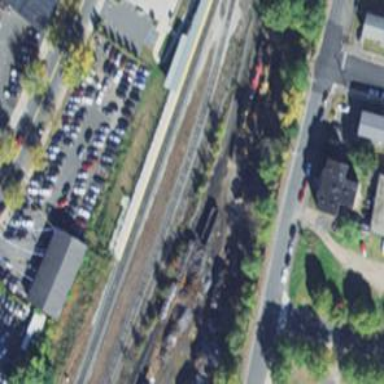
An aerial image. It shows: Rail spur service.